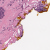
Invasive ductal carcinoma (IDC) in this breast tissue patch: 0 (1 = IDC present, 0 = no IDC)